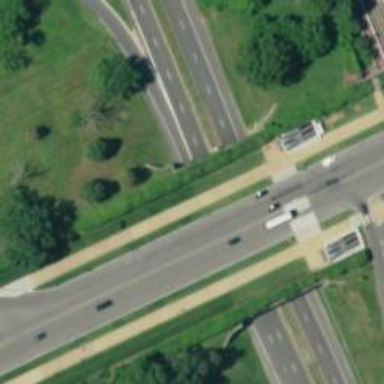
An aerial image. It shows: Trunk highway with expressway features.